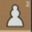
Piece: wP